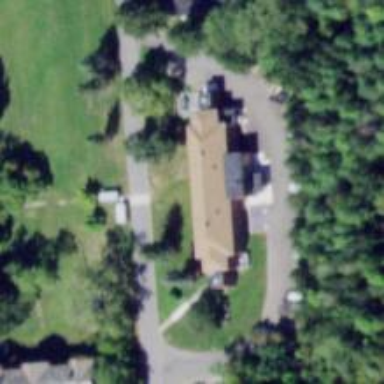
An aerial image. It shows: Healthcare clinic is depicted in the image.